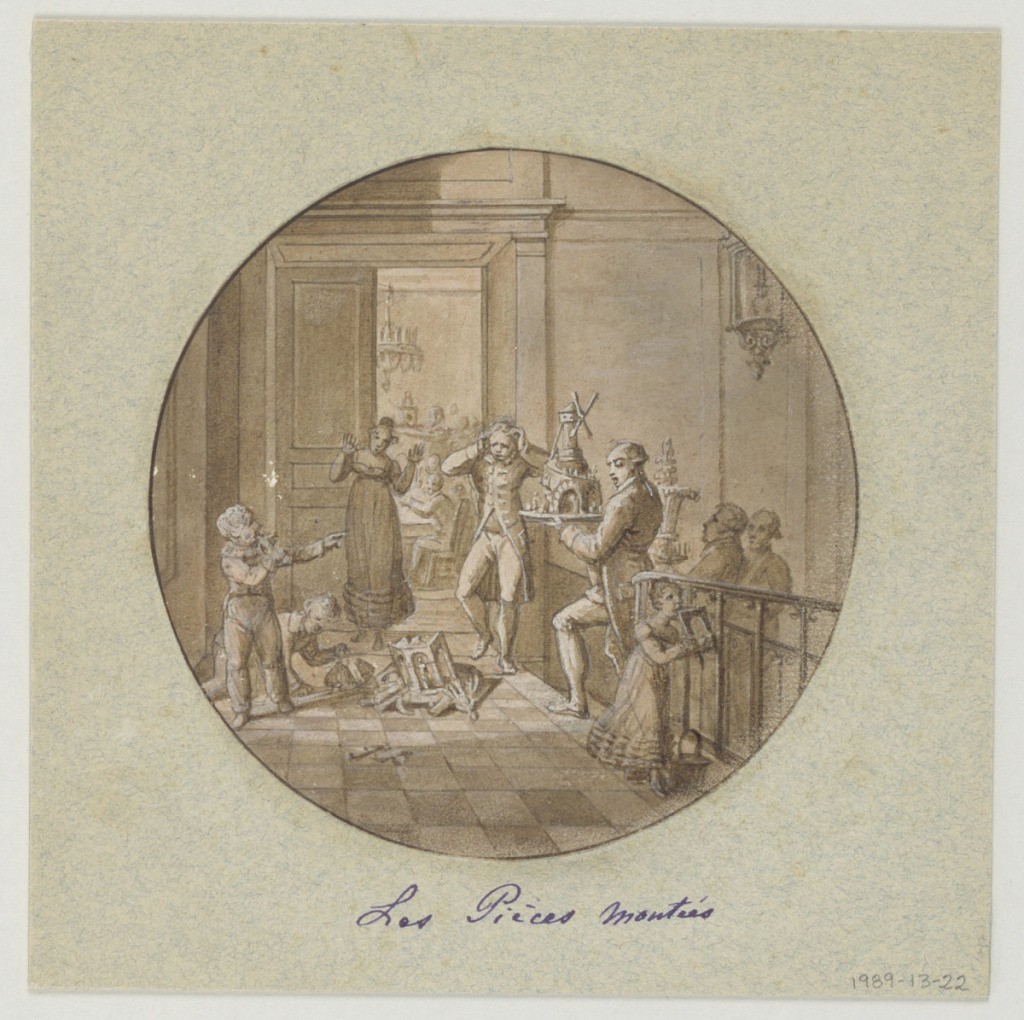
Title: Design for a Painted Porcelain Plate, Les Pièces Montées (Tiered Cakes) for the Service des Objets de Dessert (Dessert Service)
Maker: Jean Charles Develly, French, 1783 - 1849
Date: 1819–20
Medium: Pen and brown, black ink, brush and brown, black wash, white gouache, red crayon, graphite on tan paper mounted on blue-gray paper
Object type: Drawing
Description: Design for a painted porcelain plate, rondel. Scene in a hallway at the top of stairs, at right. Two male figures are carrying up the stairs large tiered cakes; one in the form of a windmill, the other in the form of a planted jardiniere.  A third cake in the form of a medieval chapel including sculptural niches, has fallen to the floor, center middleground.  Two children, in the left foreground; one picks up the pieces, the other points his finger in the direction of a horrified man. This man and a woman, rear center, express their dismay. Through a doorway, rear center, people are seated at a table.